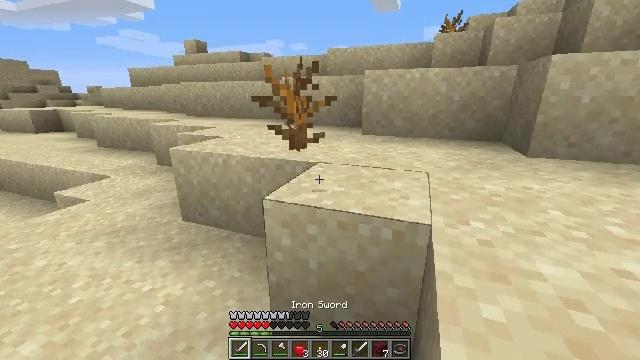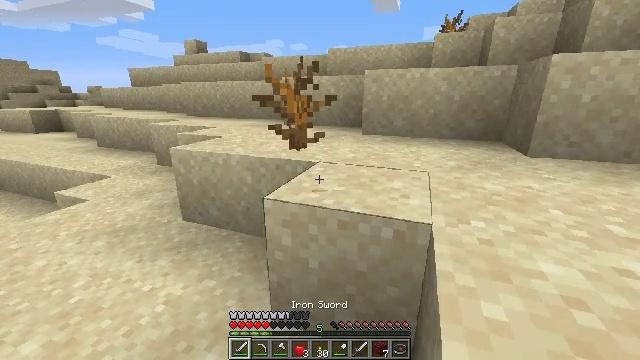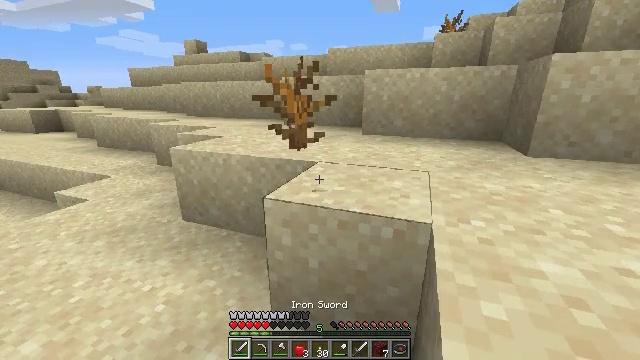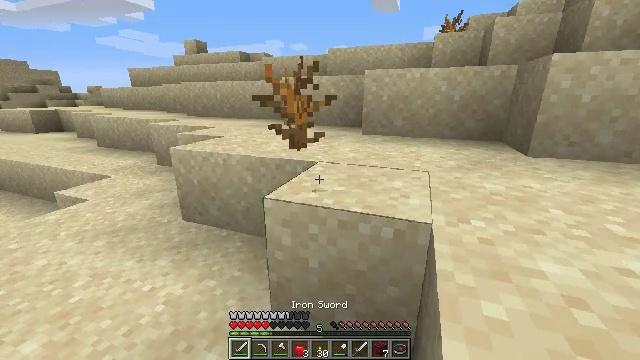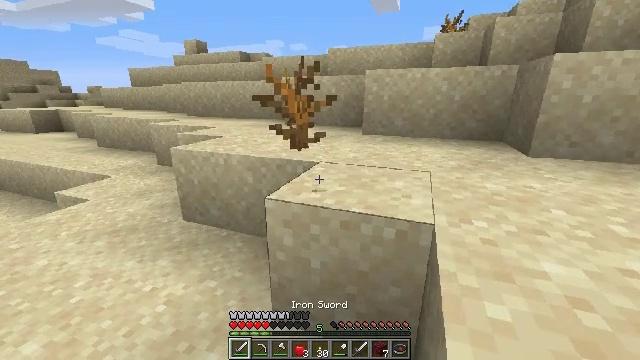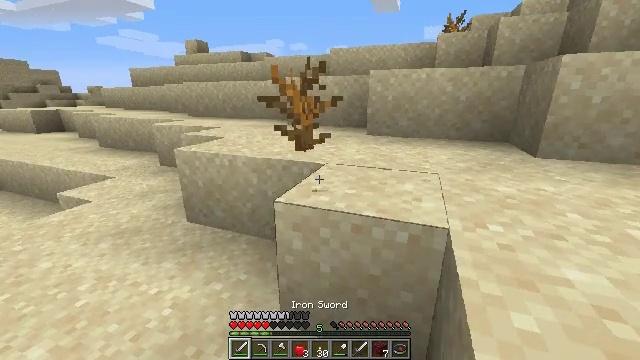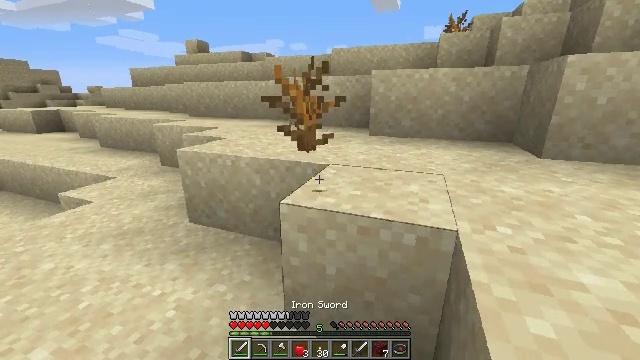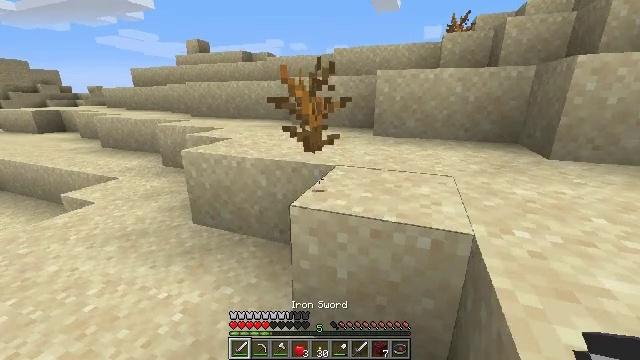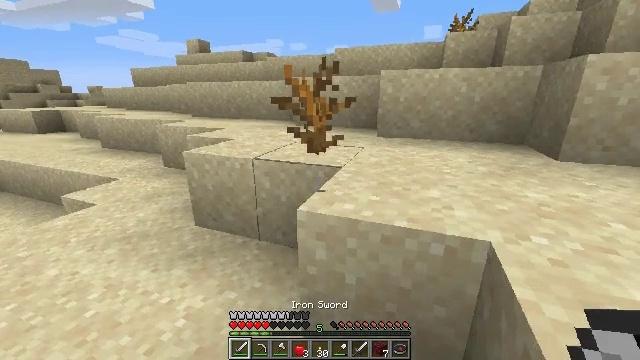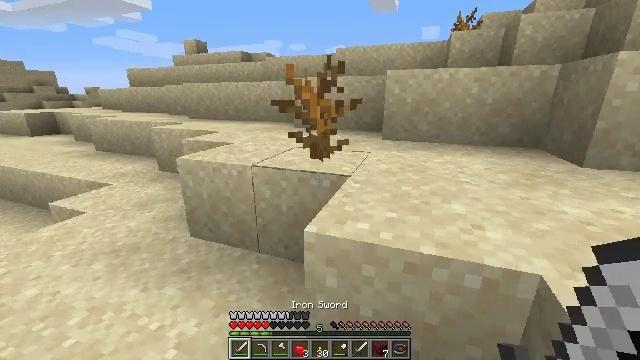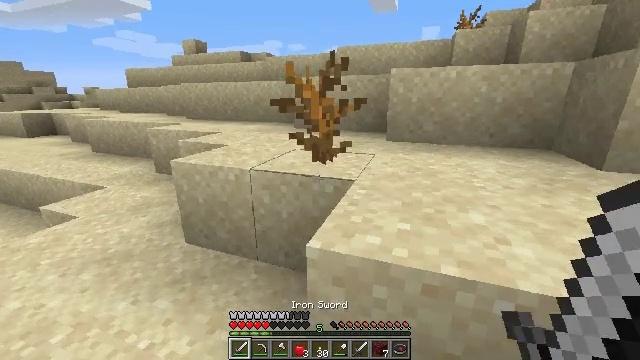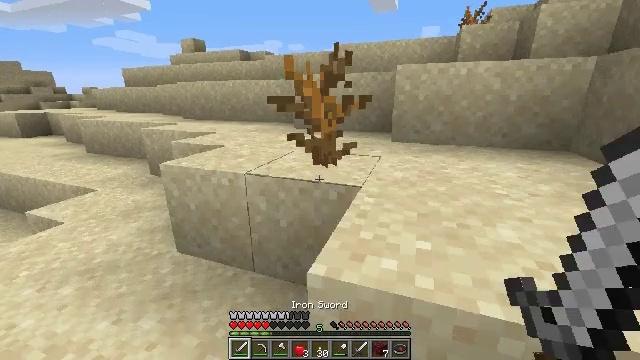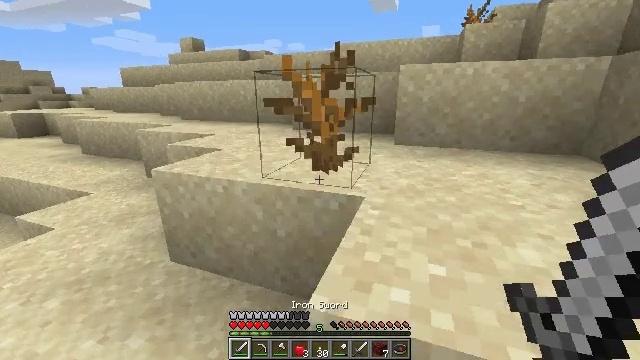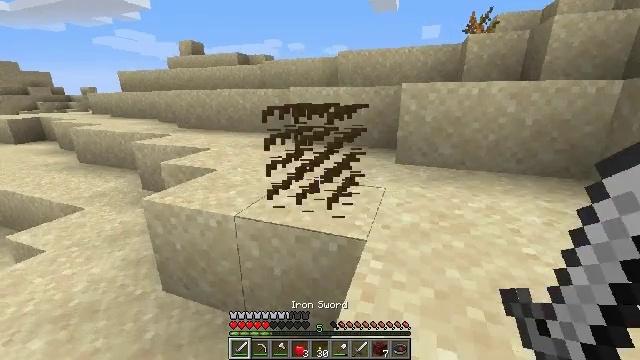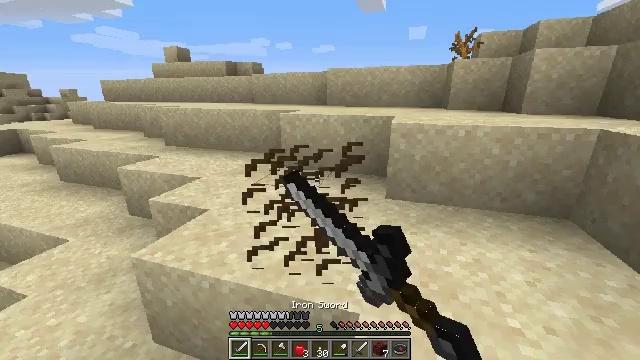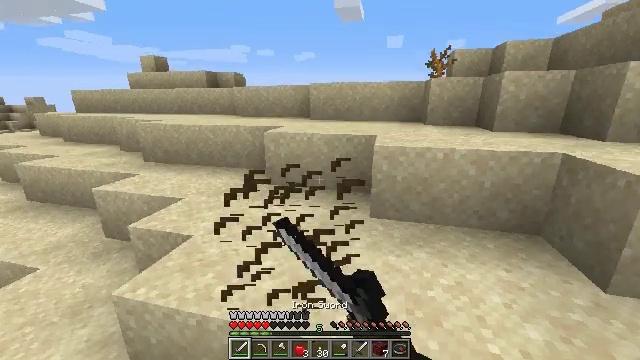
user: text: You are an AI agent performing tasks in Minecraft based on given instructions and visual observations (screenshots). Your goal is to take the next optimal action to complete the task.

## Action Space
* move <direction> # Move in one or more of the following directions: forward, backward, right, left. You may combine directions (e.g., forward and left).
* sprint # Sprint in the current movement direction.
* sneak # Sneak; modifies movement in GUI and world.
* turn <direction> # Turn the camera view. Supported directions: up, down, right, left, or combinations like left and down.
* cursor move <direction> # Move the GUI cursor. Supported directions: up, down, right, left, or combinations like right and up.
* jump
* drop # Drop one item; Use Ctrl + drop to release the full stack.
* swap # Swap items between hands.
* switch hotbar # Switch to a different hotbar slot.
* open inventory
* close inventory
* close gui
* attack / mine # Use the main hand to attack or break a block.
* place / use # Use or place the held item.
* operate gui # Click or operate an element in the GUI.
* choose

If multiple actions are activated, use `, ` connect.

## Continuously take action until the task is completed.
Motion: motion action
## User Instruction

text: Left click to mine the dead bush.
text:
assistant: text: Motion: no_op
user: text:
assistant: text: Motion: no_op
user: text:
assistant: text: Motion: no_op
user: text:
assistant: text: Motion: move forward
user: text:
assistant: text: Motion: move forward
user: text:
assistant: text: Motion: move forward
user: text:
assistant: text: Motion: move forward
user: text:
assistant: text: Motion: move forward
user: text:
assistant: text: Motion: move forward
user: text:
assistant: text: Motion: move forward
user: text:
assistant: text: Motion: move forward
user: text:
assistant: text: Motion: move forward
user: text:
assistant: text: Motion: move forward, attack / mine, jump
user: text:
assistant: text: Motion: move forward, turn right, attack / mine, jump
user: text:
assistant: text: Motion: move forward, turn right and up, attack / mine, jump
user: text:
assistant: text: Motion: move forward, turn right, jump
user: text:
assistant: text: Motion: move forward
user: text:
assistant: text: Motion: move forward
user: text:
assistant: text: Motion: move forward
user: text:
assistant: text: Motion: move forward, turn right
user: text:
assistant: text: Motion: move forward, turn right and down
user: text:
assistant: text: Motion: move forward, turn right
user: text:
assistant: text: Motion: move forward
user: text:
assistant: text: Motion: move forward
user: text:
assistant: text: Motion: move forward
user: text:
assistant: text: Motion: move forward, turn right
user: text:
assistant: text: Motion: move forward, turn right
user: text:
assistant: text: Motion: move forward, turn right
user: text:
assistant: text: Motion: move forward, turn right
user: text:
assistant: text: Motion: move forward, turn right